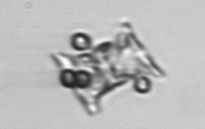
Label: Eucampia